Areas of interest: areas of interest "Veterinary Clinic"
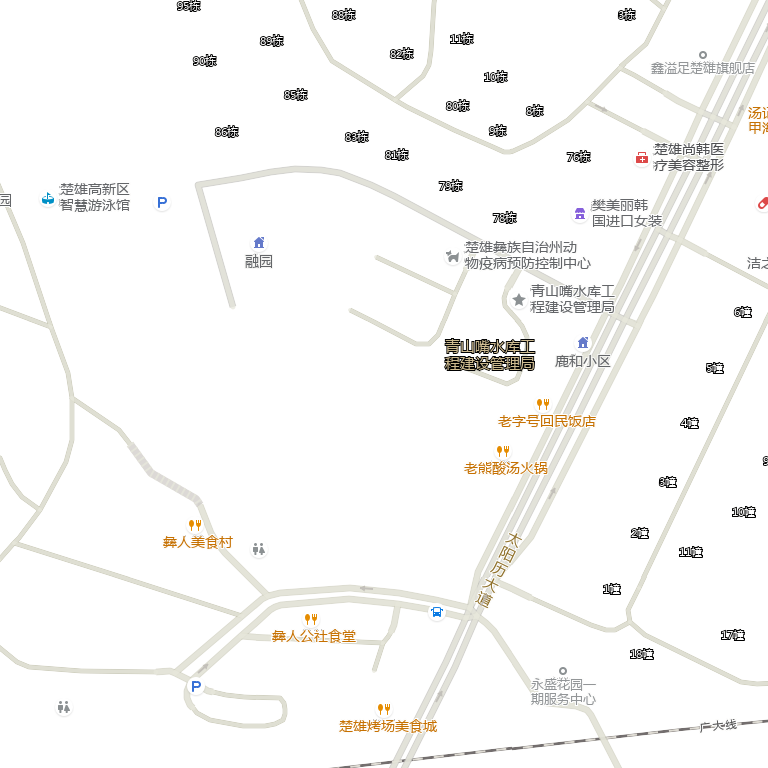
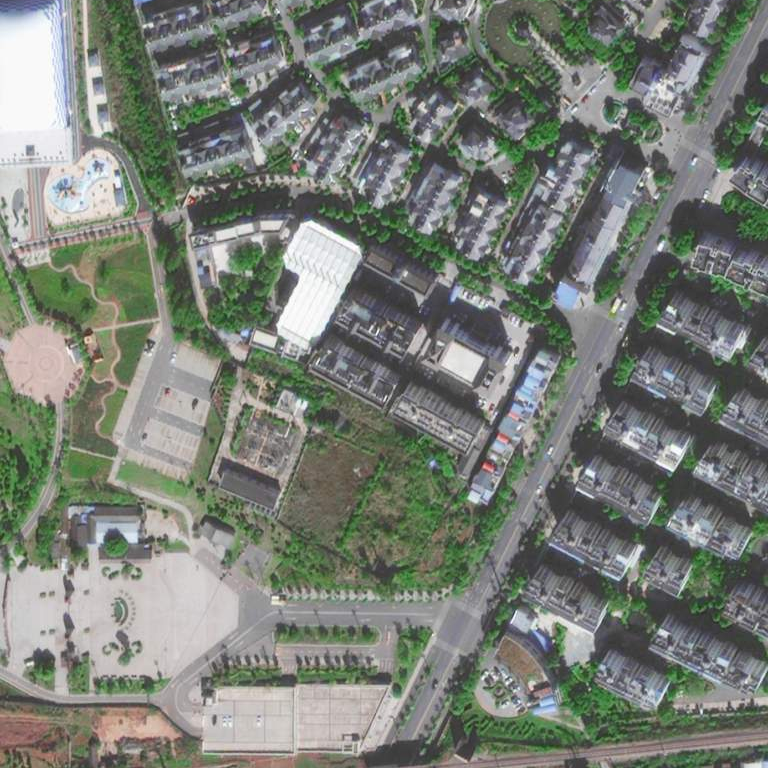